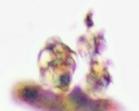
Label: Detritus